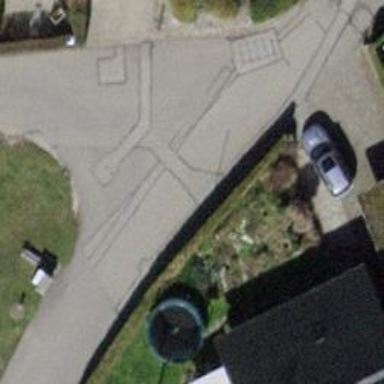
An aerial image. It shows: Residential road with asphalt surface.